Question: OK, I have a simple nested list, styled with <URL>.

Playing with the inspector, I noticed the appended class, responsible for highlighting elements is 'jqtree-selected'.
And the whole thing works quite ok.
I want of the line, no matter which element is selected. (Currently, the 'node1' and 'node2' elements, behave fine, but their "children" elements, when highlighted, do not occupy the whole row)
Any ideas on how this can be achieved?
---
<URL>
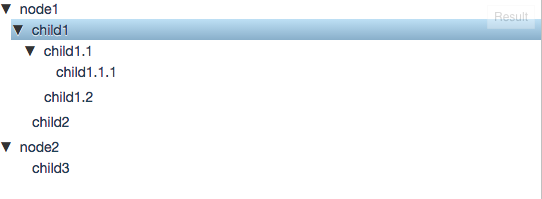
Answer: Well let's pseudo it... :)
'''
.jqtree-selected> .jqtree-element::before {
content:"";
display:block;
width:100%;
position:absolute;
top:0px;
left:-100%;
height:21px;
background-image: -webkit-gradient(linear, 0% 0%, 0% 100%, from(rgb(190, 224, 245)), to(rgb(137, 175, 202)));
}
'''
<URL>
'position:relative''.jqtree-element'